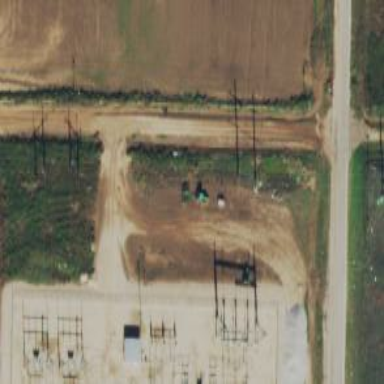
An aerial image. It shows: Power tower.